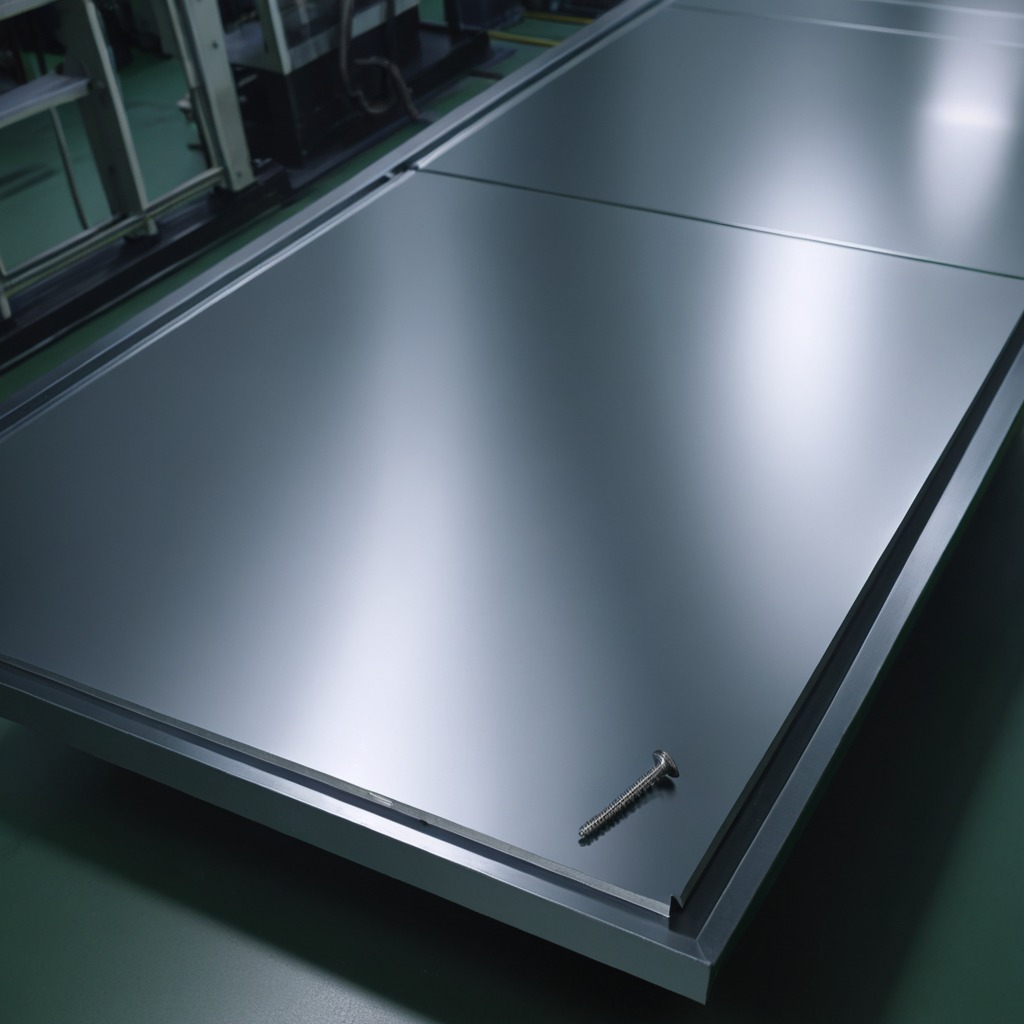
A metal screw is lying on the metal table in a machine shop under fluorescent lights.